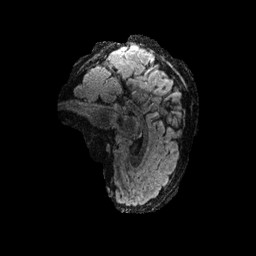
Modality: FLAIR
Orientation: sagittal
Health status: ill
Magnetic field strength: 3 T